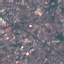
Label: Residential